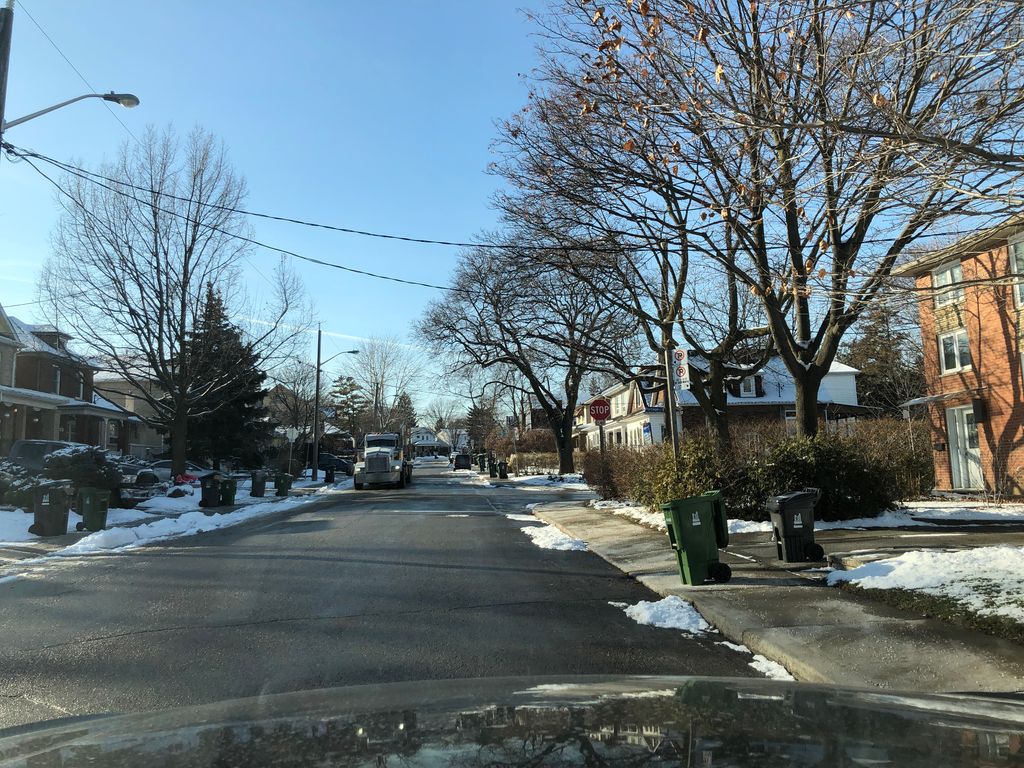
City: toronto